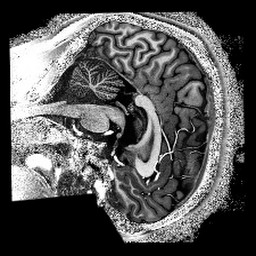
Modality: MP2RAGE
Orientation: sagittal